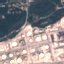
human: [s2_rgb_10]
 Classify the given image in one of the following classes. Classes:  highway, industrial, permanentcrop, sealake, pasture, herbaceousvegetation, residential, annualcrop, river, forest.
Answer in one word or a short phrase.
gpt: Industrial